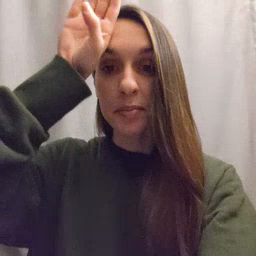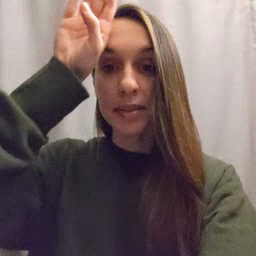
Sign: fireman